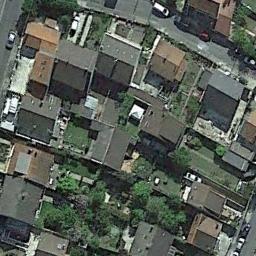
Label: residential